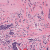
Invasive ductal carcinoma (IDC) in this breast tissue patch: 1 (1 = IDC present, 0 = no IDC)